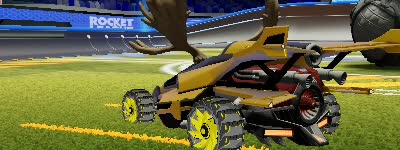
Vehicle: aftershock